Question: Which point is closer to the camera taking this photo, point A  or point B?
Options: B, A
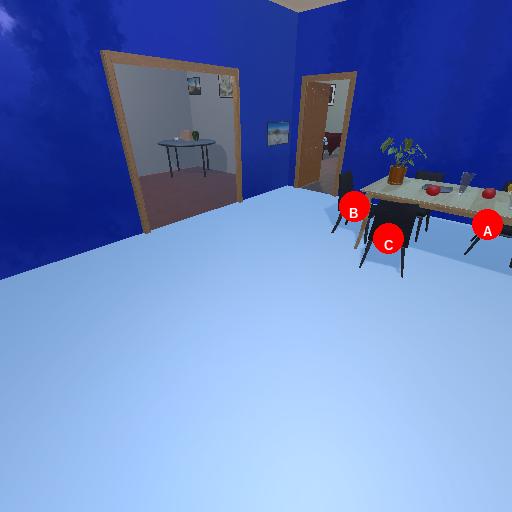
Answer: B